Question: When clicking a tab in my Backbone app the routes work as expected and render the appropriate view:
'''
switchView: function(event) {
event.preventDefault();
// Get clicked tab
var target = $(event.currentTarget);
// Tab is already selected - do nothing
if (target.parent().hasClass('selected')) {
return;
}
// First remove selected status on all tabs
this.$el.find('li').removeClass('selected');
// Then select the clicked tab
target.parent().addClass('selected');
// Switch to new view
var fragment = target.attr('href').split('#');
Backbone.history.navigate(fragment[1], true);
}
'''
What I'm wondering is how I can cause the same functionality when writing a matching URL in the address bar? E.g. 'mydomain.com/app.html#section/about' causes the "About" tab to be highlighted. Maybe I'm overlooking something, and perhaps the above is madness and not best practice at all.
Attaching a mockup of the app:

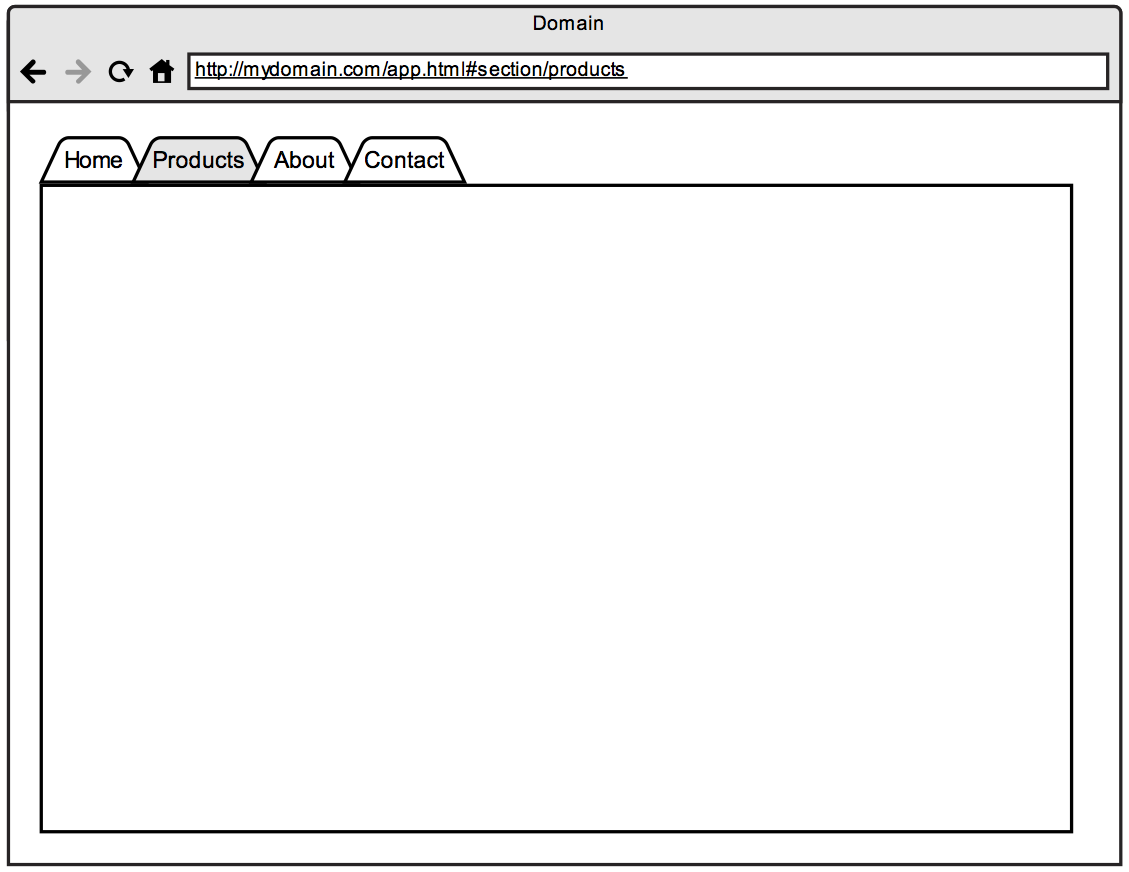
Answer: I'll assume your tab links look something like this:
'''
<ul>
<li><a href="#section/home">Home</a></li>
<li><a href="#section/products">Products</a></li>
</ul>
'''
You should not catch the 'click' event of the navigation links, i.e. remove your 'switchView' and the associated event binding. Instead you should let 'Backbone.history' catch the hash change and trigger the route.
To implement the tab change behavior, you can then subscribe to the 'route' event in your view. This will handle the tab changes triggered by your tab links, as well as other URL changes.
'''
var TabView = Backbone.View.extend({
initialize: function() {
this.listenTo(Backbone.history, 'route', this.onRouteChanged);
},
onRouteChanged: function() {
//get current url hash part
var hash = Backbone.history.getHash();
//find the link that has a matching href attribute
var $activeTab = this.$("a[href=#'" + hash + "']");
//if route matched one of the tabs, update tabs.
if($activeTab.is("a")) {
// First remove selected status on all tabs
this.$('li.selected').removeClass('selected');
// Then select the clicked tab
$activeTab.parent().addClass('selected');
}
}
});
'''
//code sample not tested